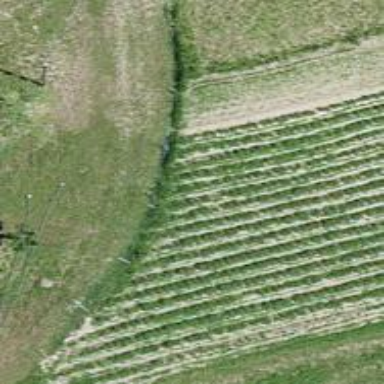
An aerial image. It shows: Grass track with grade4 quality surface.